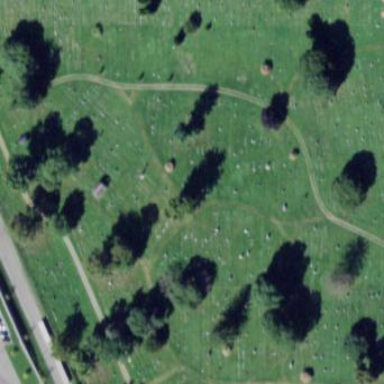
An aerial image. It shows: Cemetery.